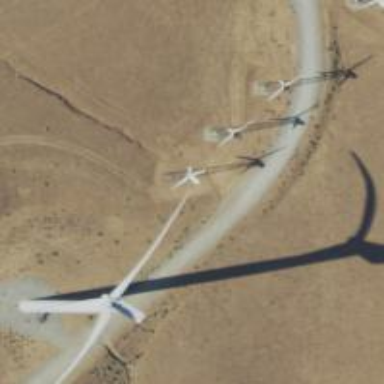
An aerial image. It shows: Wind power generator with wind turbines.